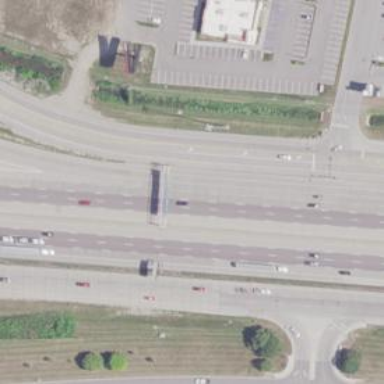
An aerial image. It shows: Motorway junction.